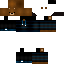
A male animal skin with dark skin, wearing brown bald dressed in a blue hoodie and black pants, featuring a closed mouth.